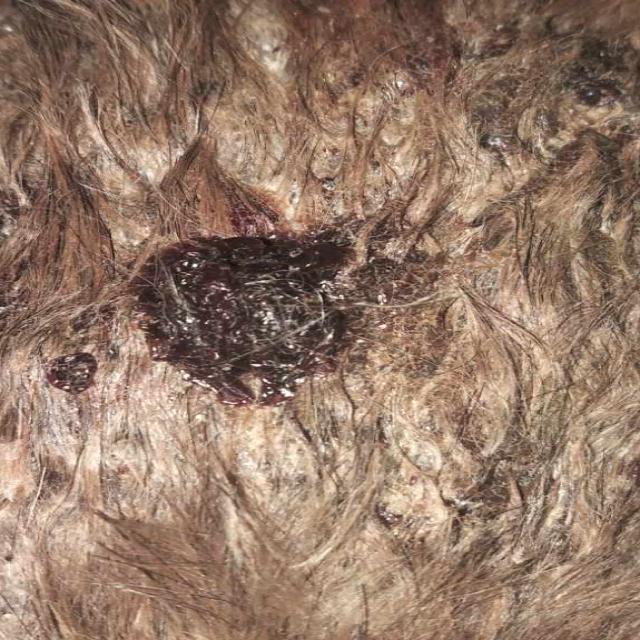
Canine demodicosis (Demodex mange) — caused by Demodex canis mites. Presents with alopecia, follicular papules, pustules, and comedones. Often localized on face and forelimbs.